Interaction volume radius: 10 \u00c5
Interaction volume height: 15 \u00c5
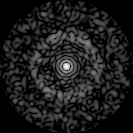
Disorder parameter: 0.8073